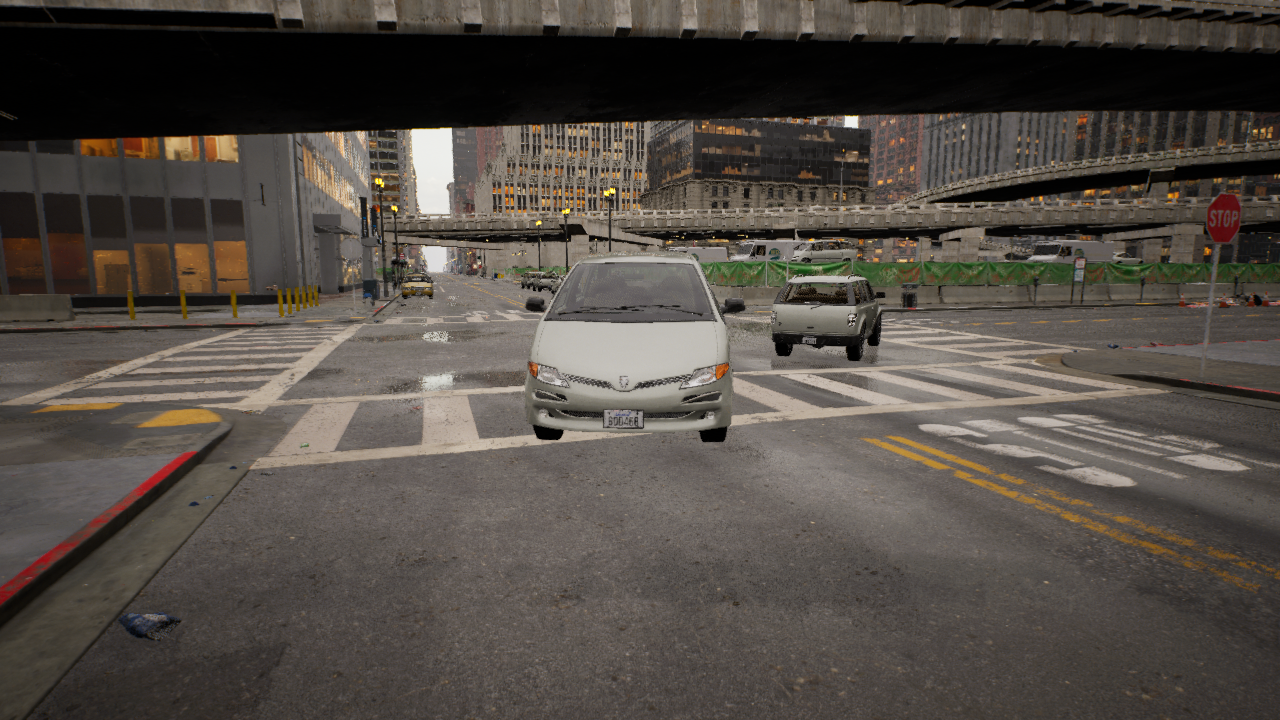
Venue: intersection
Lighting: golden hour
Vehicle rig: minivan